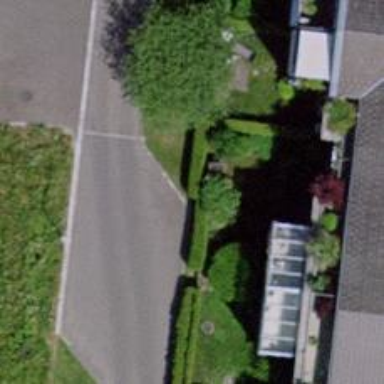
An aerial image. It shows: Hedge acting as barrier.